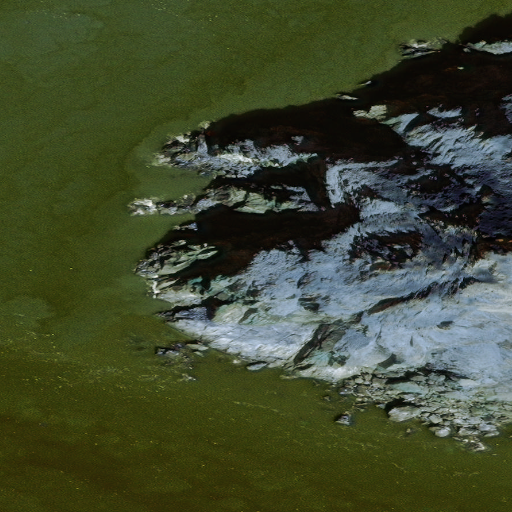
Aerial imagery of cape in Alaska named Cape Newenham containing only unknown